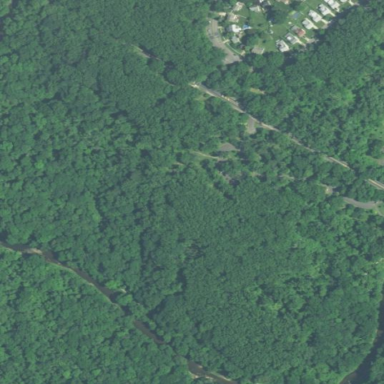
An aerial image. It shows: Serene woodland landscape.